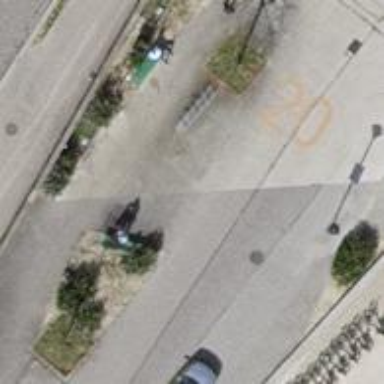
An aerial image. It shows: Asphalt living street with opposite cycleway.